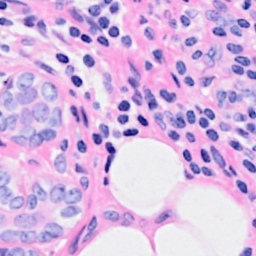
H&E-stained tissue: Breast